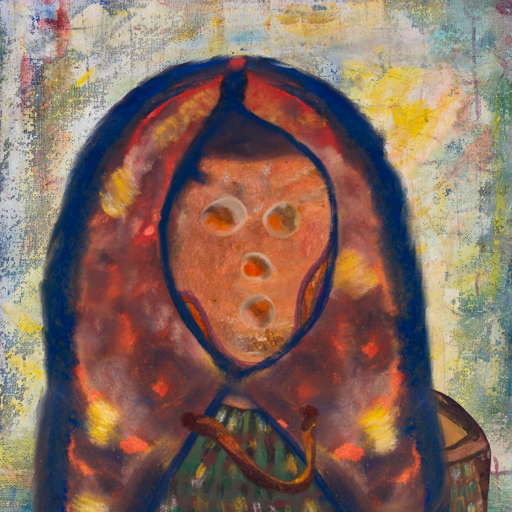
Background: Irani, Head And Neck Front: Boggyland, Face Front: Rupkatha, Bust: After_Raid, Hair Front: Hypocrite, Head Accessory: Mother_And_Son_Mother_Scarf, Second Necklace: Comrade, Necklace: Blank, Baby: Blank